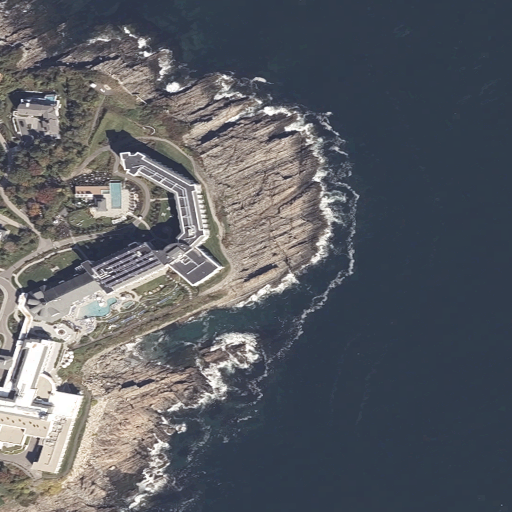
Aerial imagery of cliff(s) in Maine named Bald Head Cliff containing open water, high intensity development, medium intensity development, low intensity development, barren land, open development, and deciduous forest